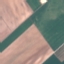
Land use / land cover class: AnnualCrop